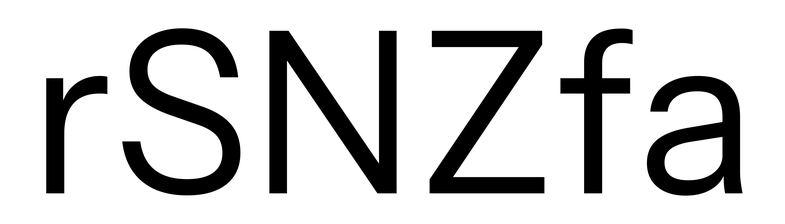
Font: InstrumentSans_Regular